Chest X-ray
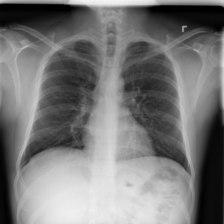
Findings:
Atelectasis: negative
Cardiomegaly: negative
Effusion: negative
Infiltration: negative
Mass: negative
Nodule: negative
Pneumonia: negative
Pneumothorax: negative
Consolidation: negative
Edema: negative
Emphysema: negative
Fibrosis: negative
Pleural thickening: negative
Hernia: negative